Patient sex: M
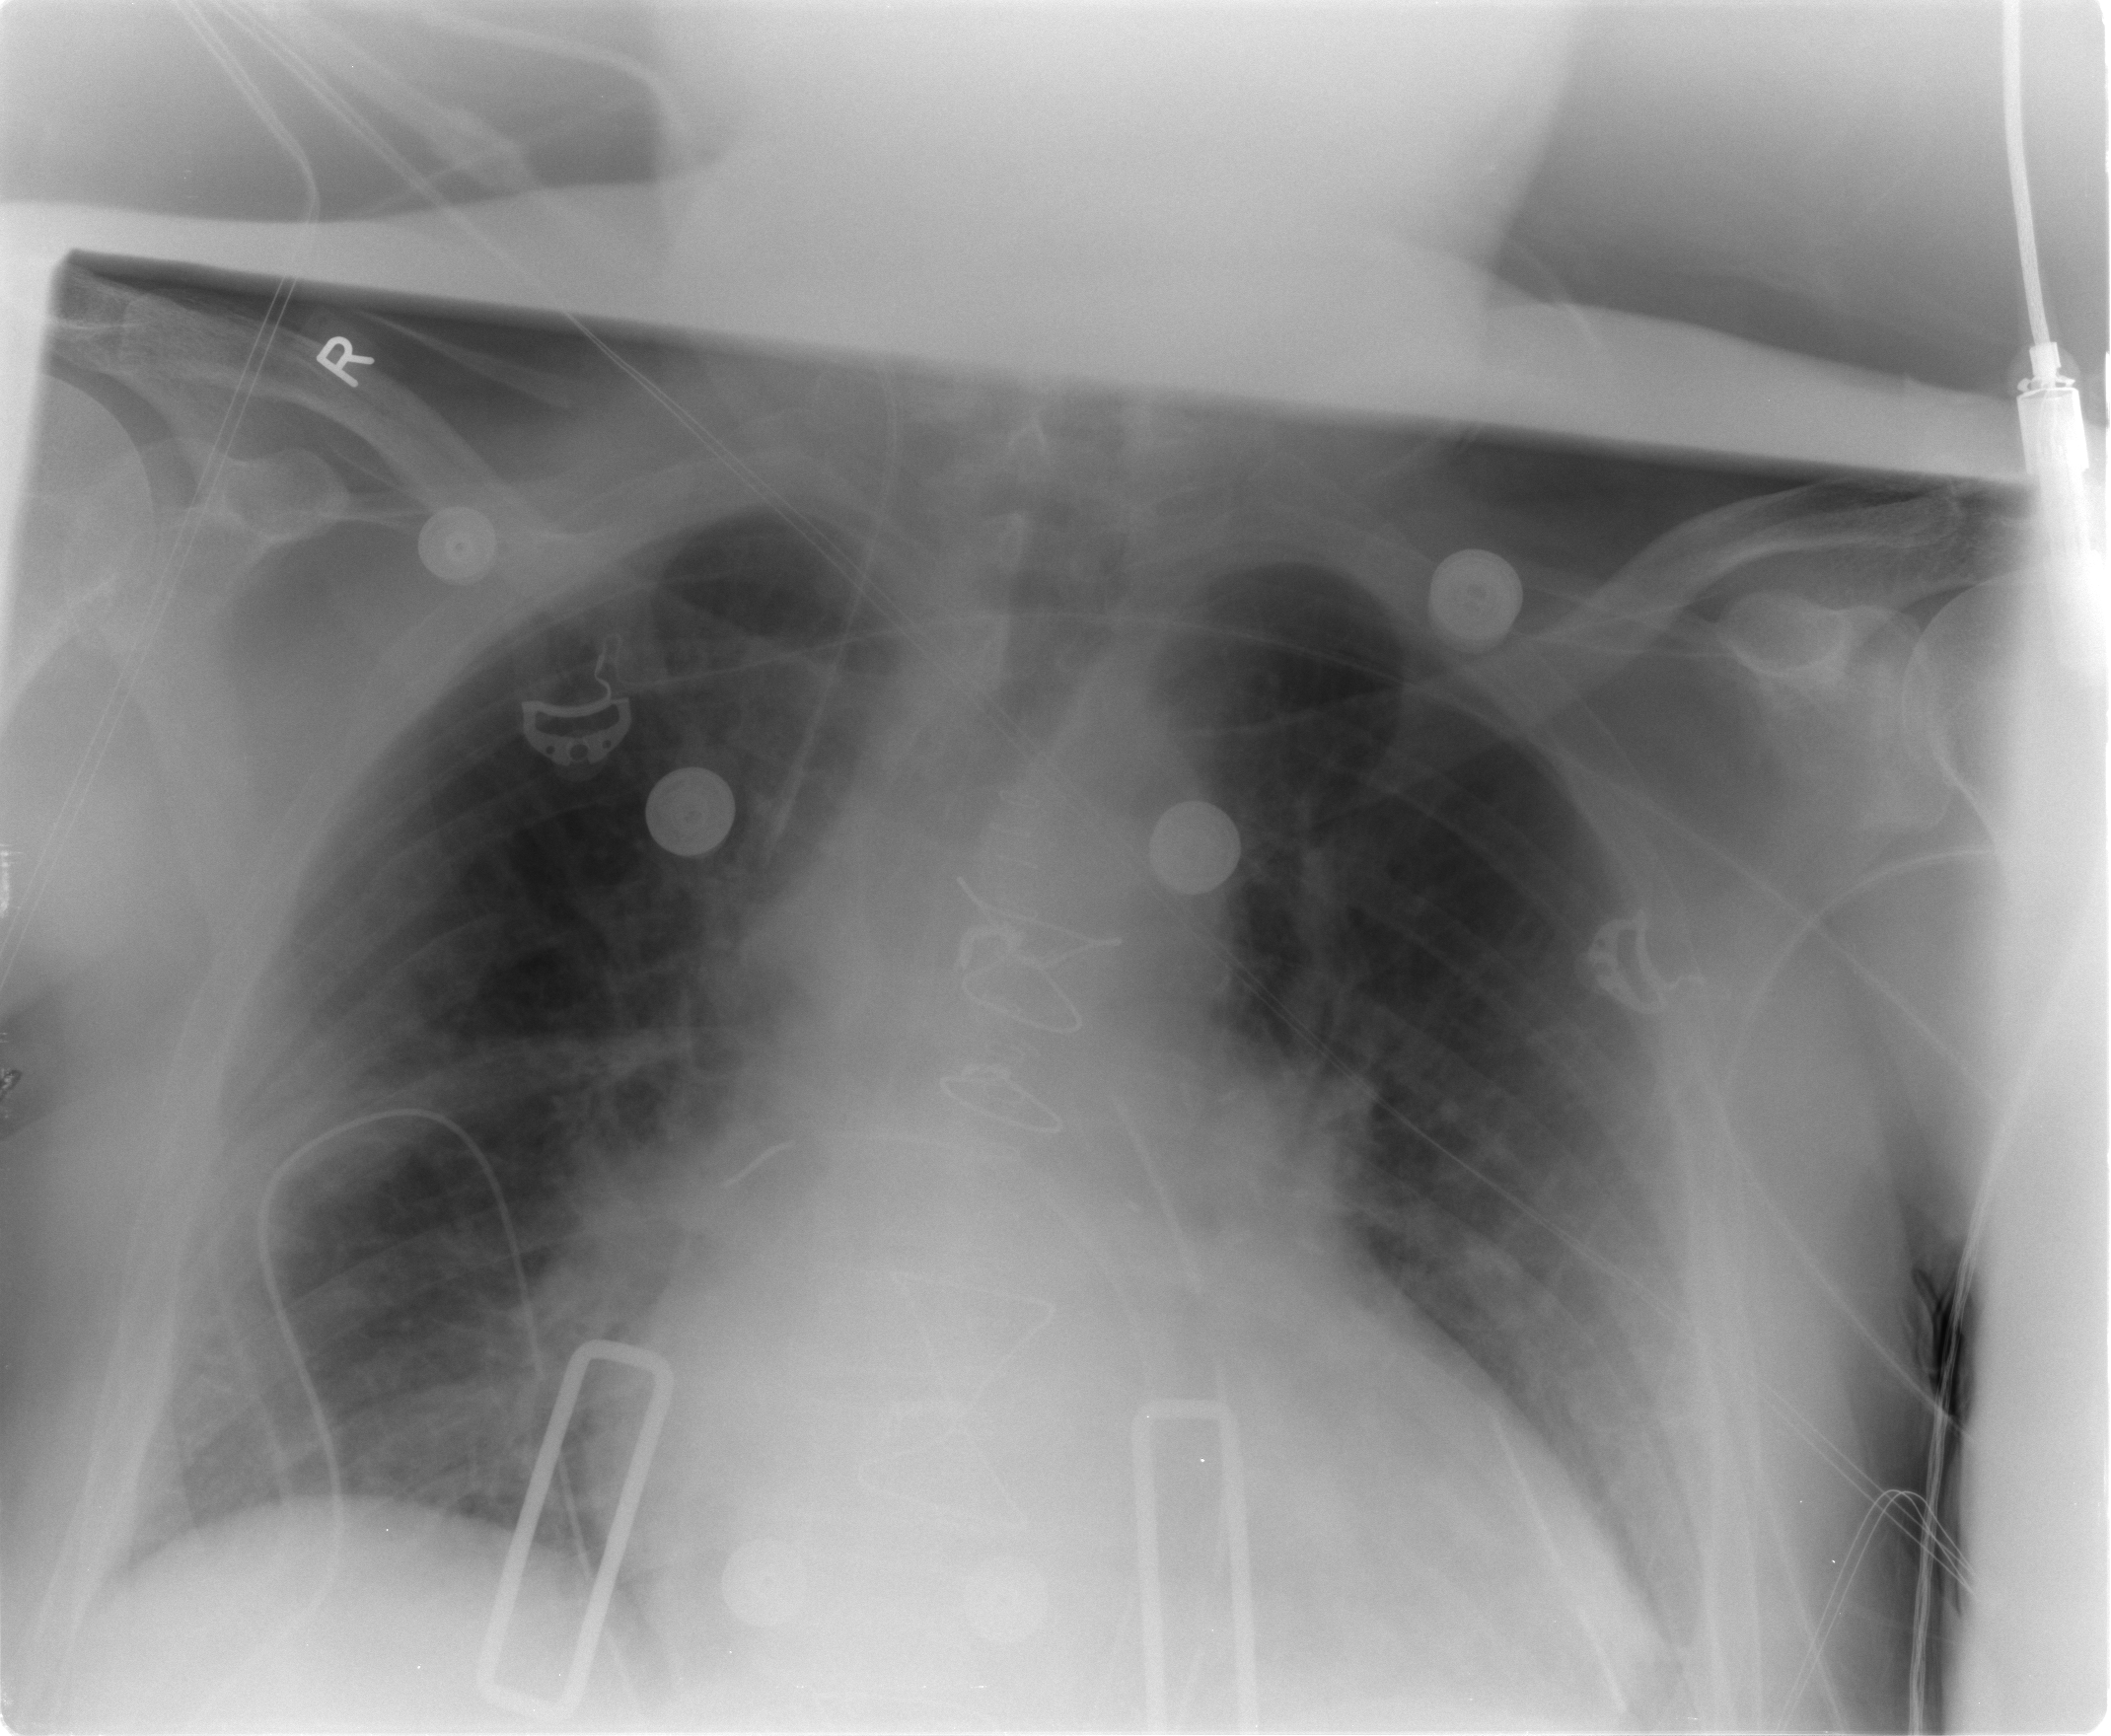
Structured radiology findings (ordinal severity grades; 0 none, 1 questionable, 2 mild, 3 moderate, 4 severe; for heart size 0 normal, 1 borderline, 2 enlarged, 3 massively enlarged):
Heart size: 2
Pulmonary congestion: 2
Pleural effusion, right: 0
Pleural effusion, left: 2
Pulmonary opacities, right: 2
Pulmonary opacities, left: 2
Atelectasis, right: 2
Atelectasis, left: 2